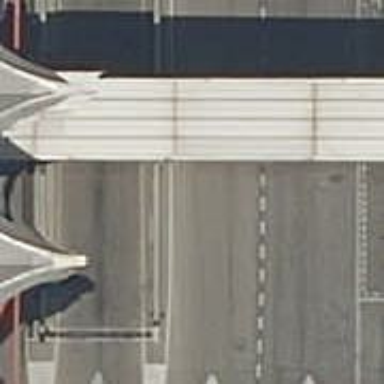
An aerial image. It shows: Airport gate.